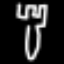
Label: fork